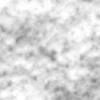
Label: no_change